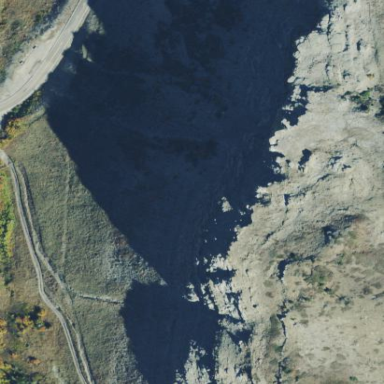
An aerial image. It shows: Landscape of bare rock.